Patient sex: F
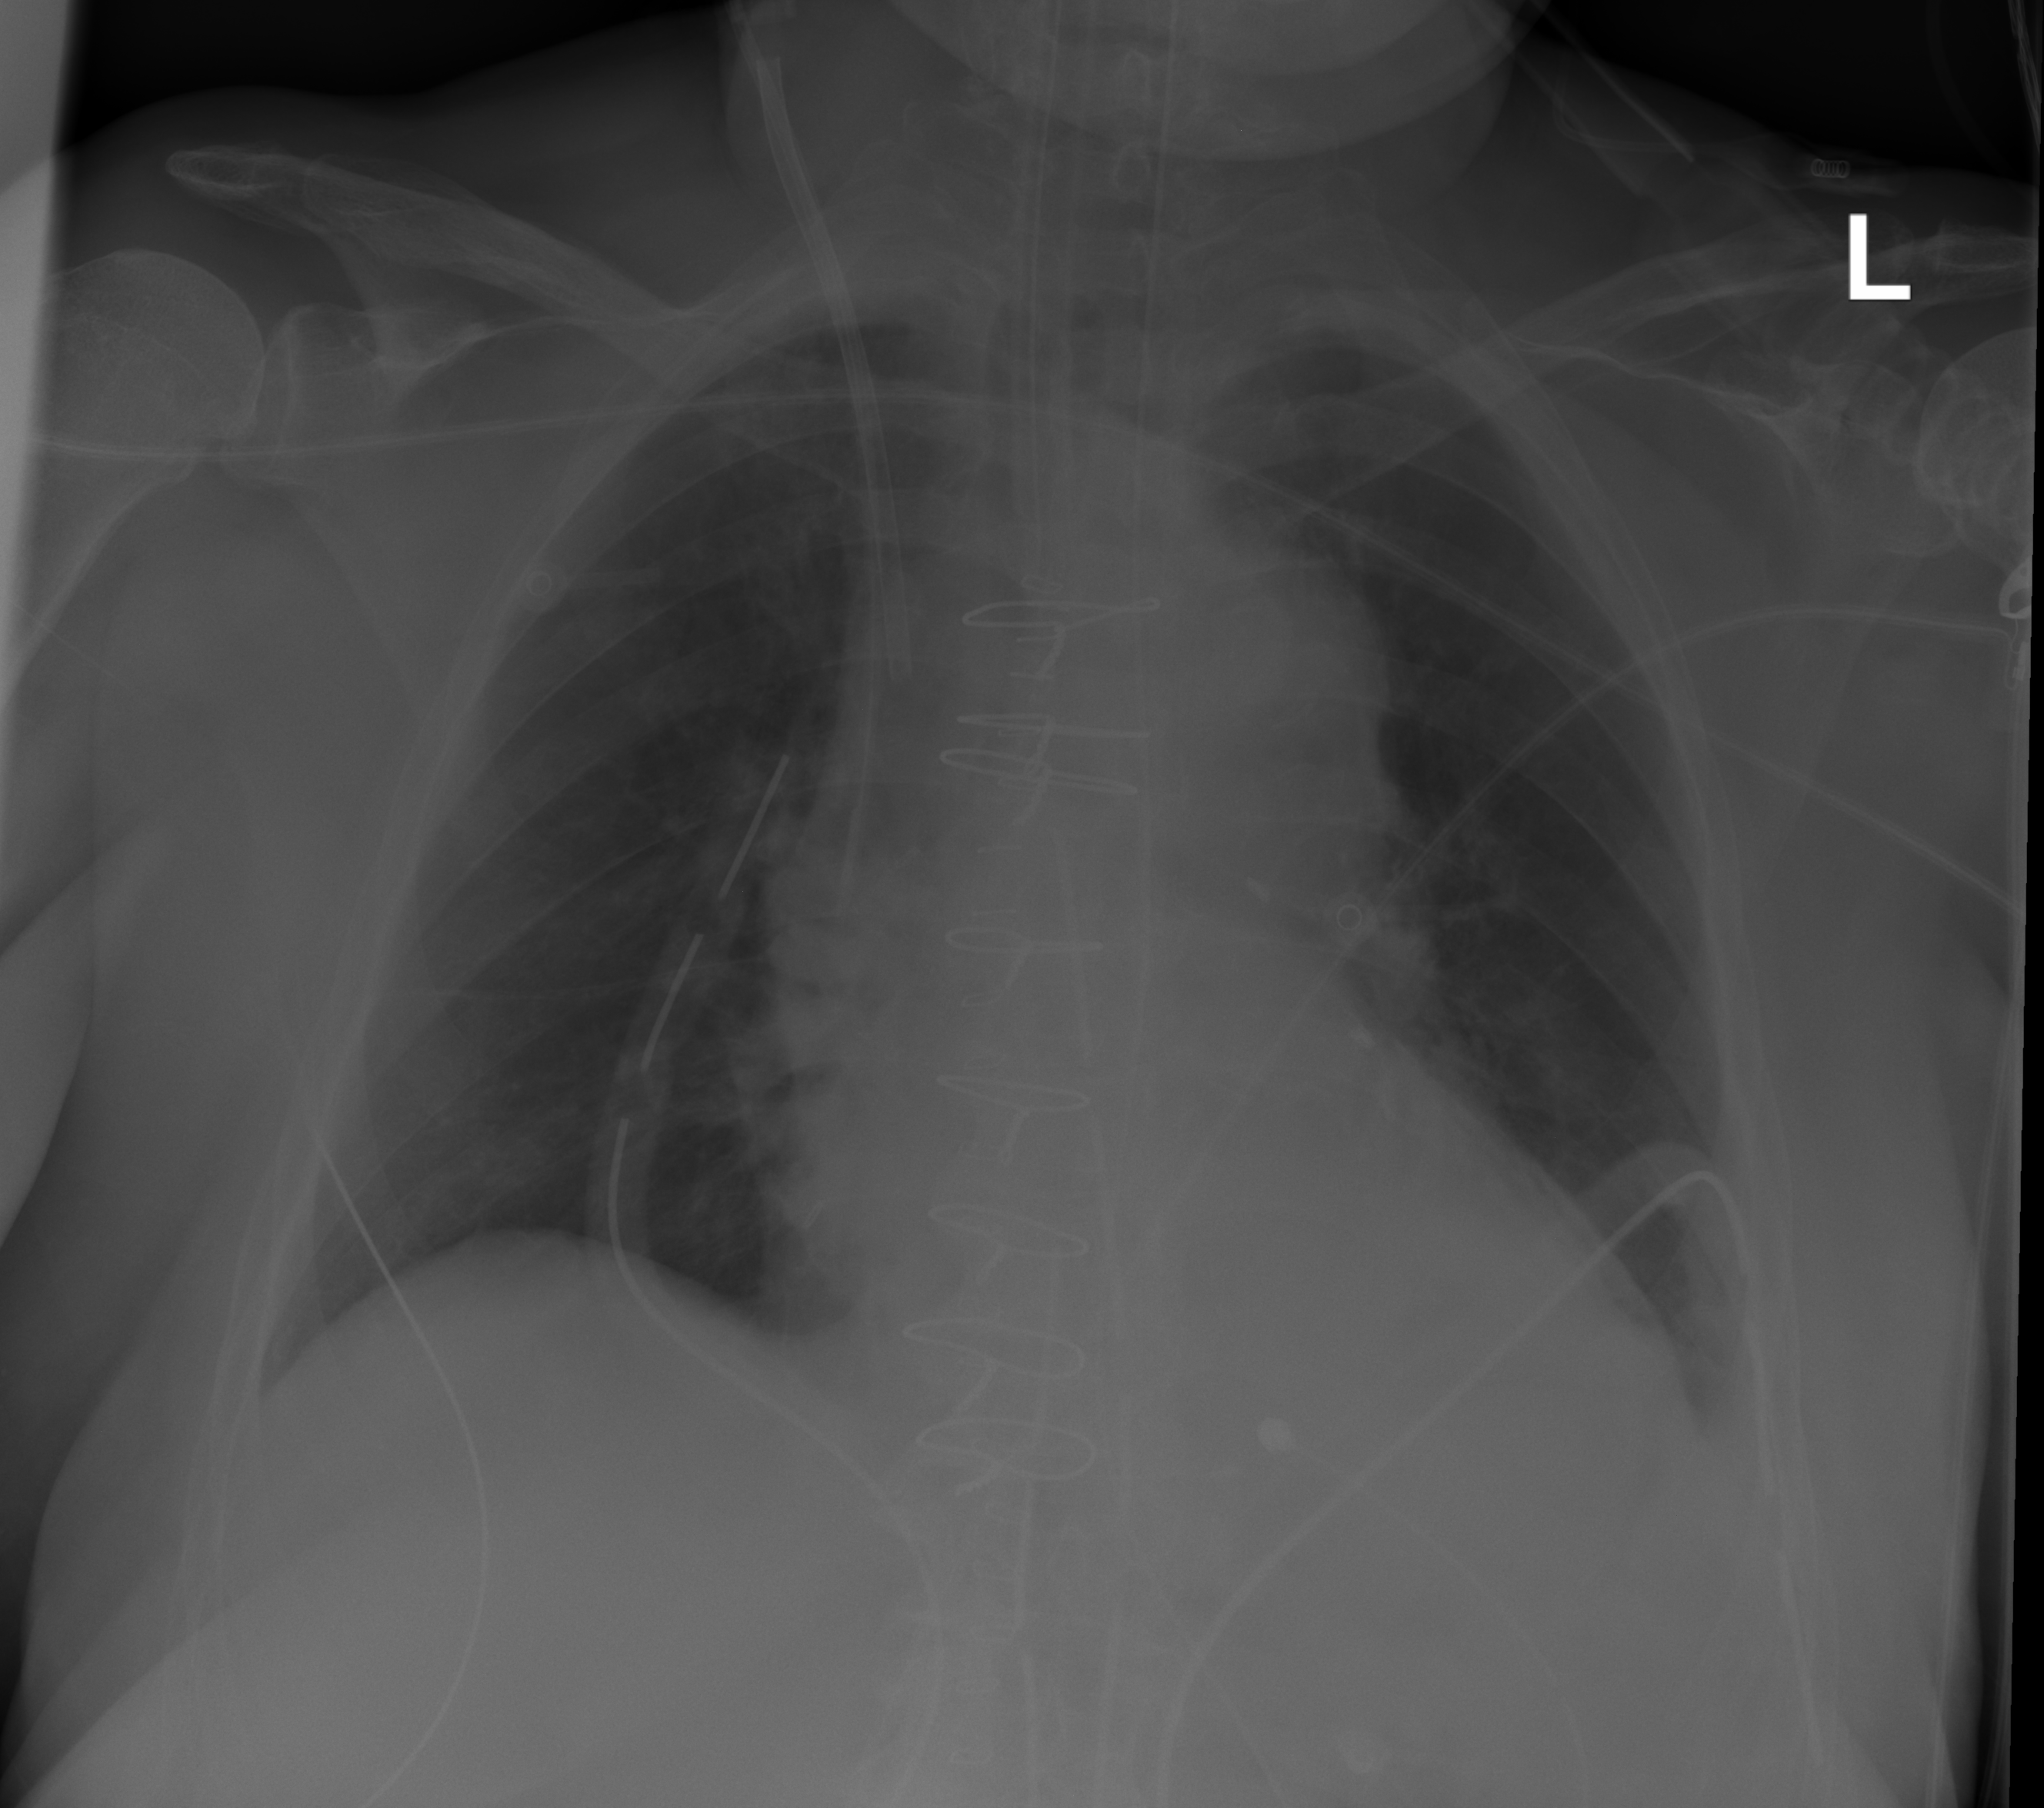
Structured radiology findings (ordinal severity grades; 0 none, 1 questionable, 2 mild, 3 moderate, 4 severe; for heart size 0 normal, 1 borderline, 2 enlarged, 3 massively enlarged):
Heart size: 2
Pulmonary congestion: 0
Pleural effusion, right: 0
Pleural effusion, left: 0
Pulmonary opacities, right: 0
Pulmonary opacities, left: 0
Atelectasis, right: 0
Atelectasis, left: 2